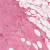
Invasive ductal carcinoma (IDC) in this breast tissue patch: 0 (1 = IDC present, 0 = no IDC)